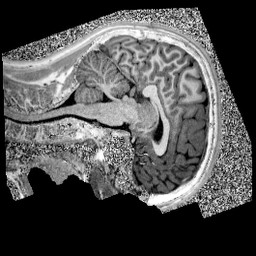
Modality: UNIT1
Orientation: sagittal
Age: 13
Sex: male
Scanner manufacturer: siemens
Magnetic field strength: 3 T
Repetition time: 4 s
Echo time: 0.00299 s